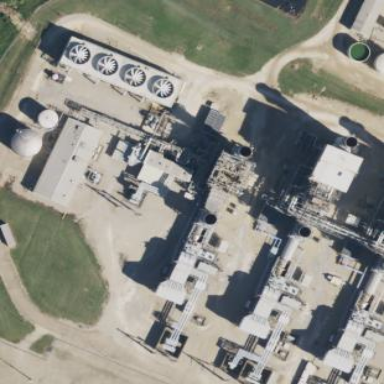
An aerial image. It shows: Gas turbine generator.